Identify the transformations in the second image compared to the first.
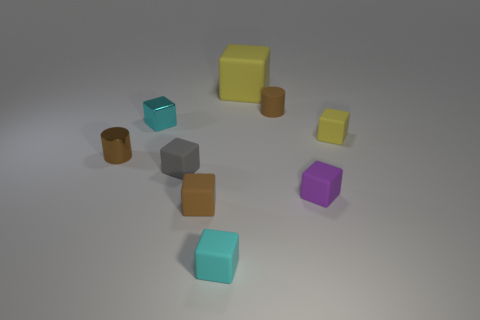
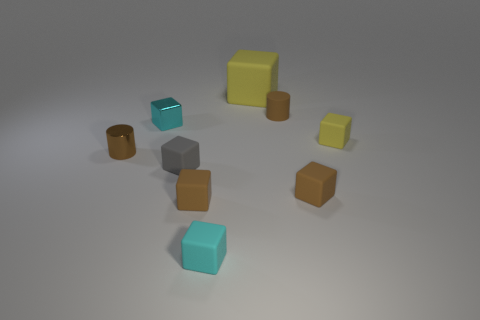
the purple object became brown
the purple object became brown
the tiny purple thing turned brown
the tiny purple object turned brown